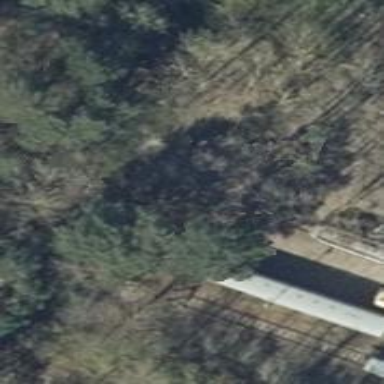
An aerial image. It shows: Railway siding with rails.